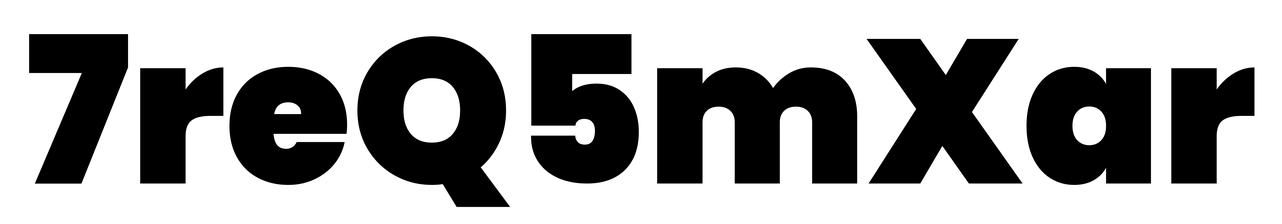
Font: Poppins-Black